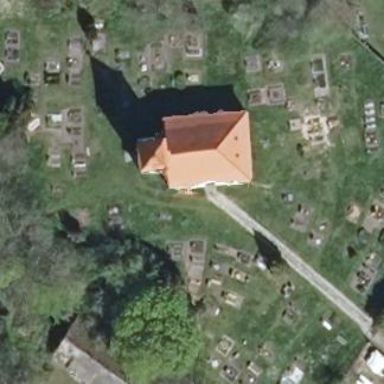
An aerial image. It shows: Cemetery.